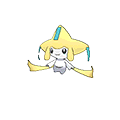
Pok\u00e9mon: jirachi